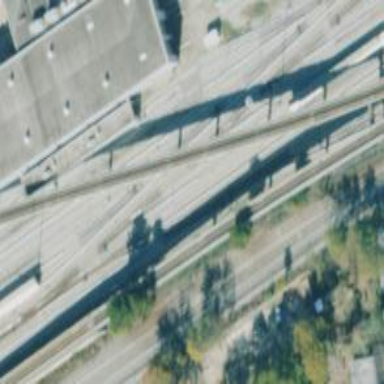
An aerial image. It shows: Railway bridge with electrified lines.